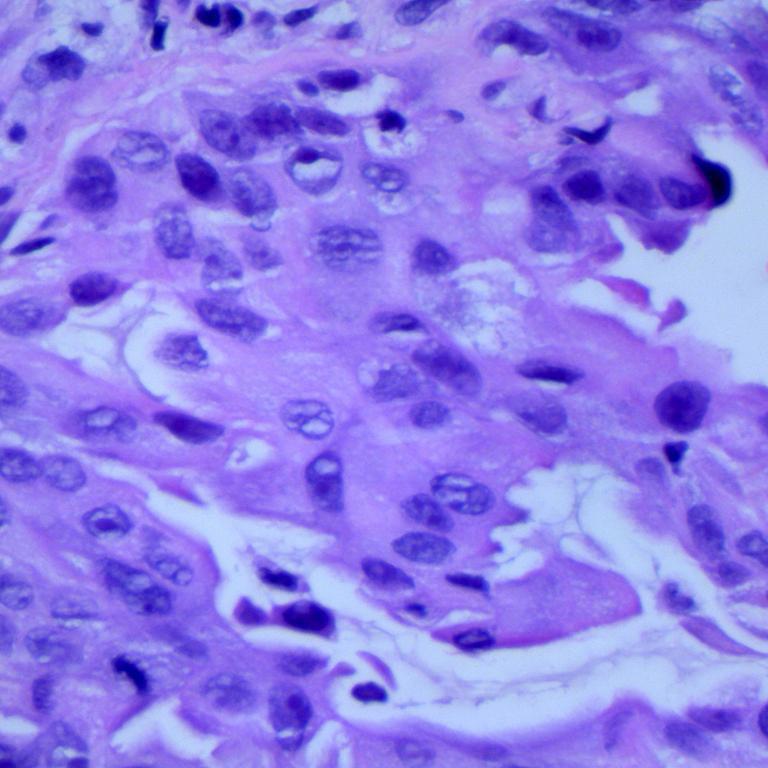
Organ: lung
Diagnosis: adenocarcinomas